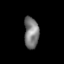
Tissue: lung
Cell type: Others
Senescence score: 0.2274
Nuclear area (px): 449
Mean DAPI intensity: 123.085